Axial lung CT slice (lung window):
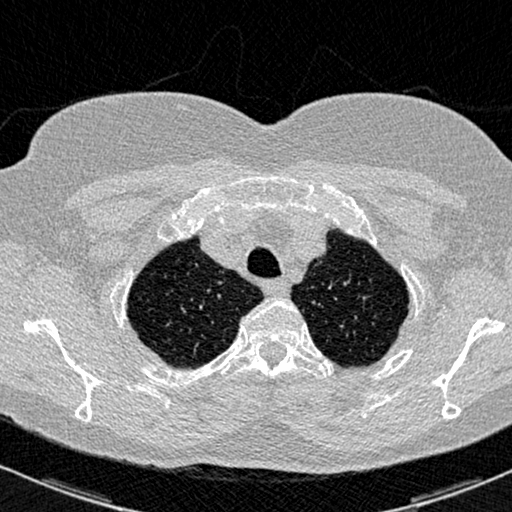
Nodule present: no